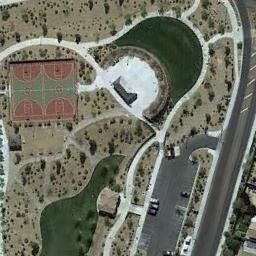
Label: basketball_court